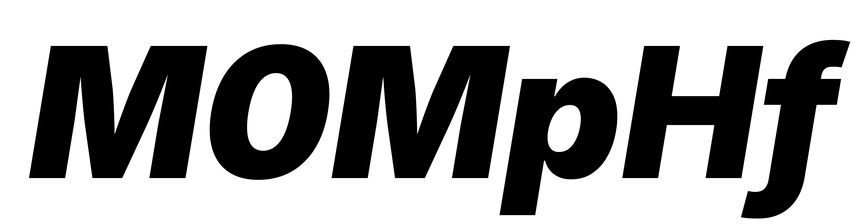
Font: Inter-Italic_Black_Italic